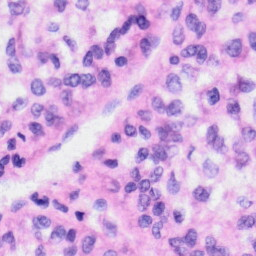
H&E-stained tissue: Liver